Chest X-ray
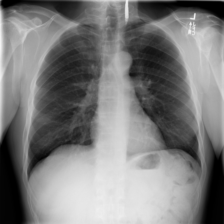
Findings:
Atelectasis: negative
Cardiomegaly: negative
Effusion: negative
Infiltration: negative
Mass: negative
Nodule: negative
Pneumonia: negative
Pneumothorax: negative
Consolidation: negative
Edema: negative
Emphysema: negative
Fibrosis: negative
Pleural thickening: negative
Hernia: negative